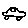
Label: car